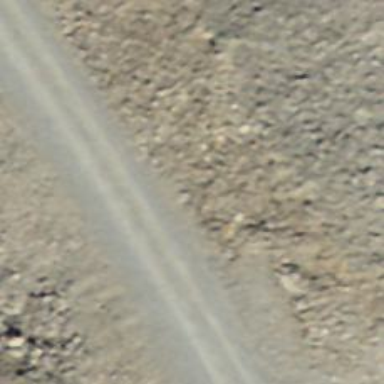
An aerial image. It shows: Gravel track with grade2 quality.